CT reconstruction: vmi40
Segmentation target: lesions
Patient: M, age 65
ISS stage: Stage 3
Metal implant: no
Axial slice:
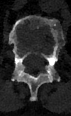
Sagittal slice:
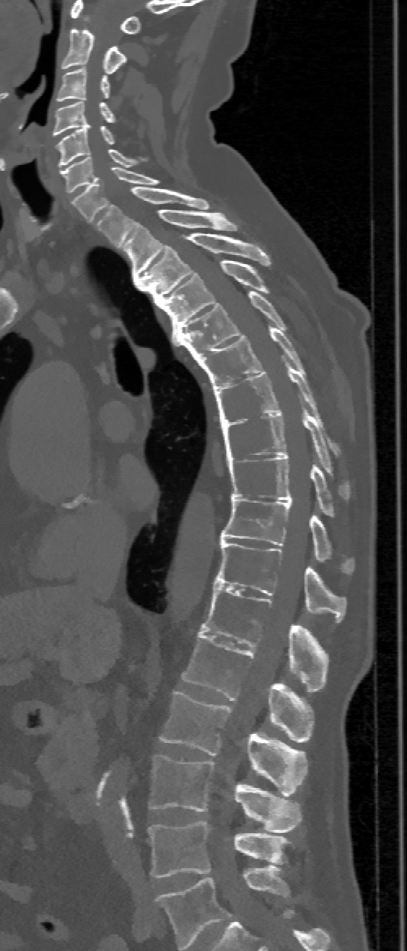